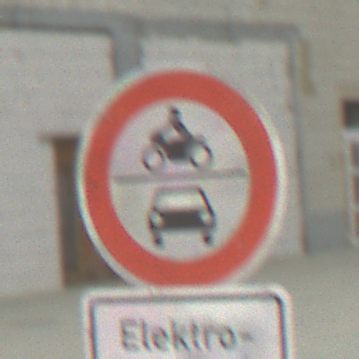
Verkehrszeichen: VerbotKraftfahrzeuge
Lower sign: BesondereFahrzeugeUndTransportgueter11
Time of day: MorningAfternoon
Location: Outdoor (Suburban)
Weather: PartlyCloudy
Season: NotSpecified
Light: Natural